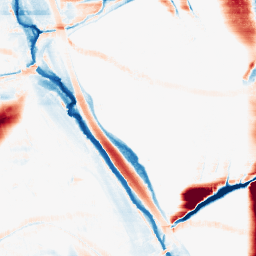
Category: morphological
Decomposition family: morphological_rect
Decomposition parameters: operation: average
width: 50
height: 10
Upsampling method: sinc_hamming
Upsampling parameters: scale: 4
kernel_size: 16
Upsampling scale: 4